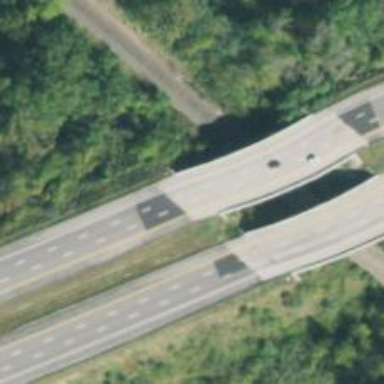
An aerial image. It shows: Motorway bridge with asphalt surface.